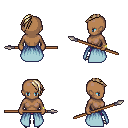
a pixel art fantasy rpg character, female body template, human, dark skin, overskirt, magenta pants, white blonde long mohawk hairstyle, bracelets, metal boots, spear, four views (front, back, left, right), 2x2 character sprite sheet, small pixel art, hard edges, no anti-aliasing